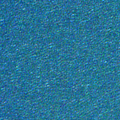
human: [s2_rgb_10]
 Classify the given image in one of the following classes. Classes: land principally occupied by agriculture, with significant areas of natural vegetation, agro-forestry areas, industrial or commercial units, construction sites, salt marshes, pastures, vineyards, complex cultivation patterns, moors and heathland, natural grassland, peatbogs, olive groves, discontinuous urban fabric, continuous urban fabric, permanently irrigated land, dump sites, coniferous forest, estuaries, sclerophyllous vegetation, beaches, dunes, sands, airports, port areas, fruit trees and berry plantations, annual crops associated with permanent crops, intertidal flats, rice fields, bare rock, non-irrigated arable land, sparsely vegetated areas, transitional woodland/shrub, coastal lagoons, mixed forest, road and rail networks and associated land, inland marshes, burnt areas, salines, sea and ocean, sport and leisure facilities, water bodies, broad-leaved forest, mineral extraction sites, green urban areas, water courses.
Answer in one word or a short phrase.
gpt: sea and ocean